Question: Update as of 23rd June 2015
The update query still not working. Took an advice from Rene Kross and made some code cleanup and stumbled upon a few part missing semicolons and etc however the update query are still not working.
Here's the adminUpdate.php
'''
<?php
require 'Connect.php';
$staffID = null;
if ( !empty($_GET['staffID'])) {
$staffID = $_REQUEST['staffID'];
}
if ( null==$staffID ) {
header("Location: ManageAdministrator.php");
}
if ( !empty($_POST)) {
// keep track validation errors
$adminNameError = null;
$emailError = null;
$SKGError = null;
$ExtnError = null;
// keep track post values
$adminName = $_POST['adminName'];
$email = $_POST['email'];
$SKG = $_POST['SKG'];
$Extn = $_POST['Extn'];
// validate input
$valid = true;
if (empty($adminName)){
$adminNameError = "Please enter Administrator Name";
$valid = false;
}
if (empty($email)) {
$emailError = 'Please enter Email Address';
$valid = false;
} else if ( !filter_var($email,FILTER_VALIDATE_EMAIL) ) {
$emailError = 'Please enter a valid Email Address';
$valid = false;
}
if (empty($SKG)) {
$SKGError = 'Please choose SKG';
$valid = false;
}
if(empty($Extn)){
$ExtnError = "Please enter Extension Number";
$valid = false;
}
// update data
if ($valid) {
$pdo = Database::connect();
$pdo->setAttribute(PDO::ATTR_ERRMODE, PDO::ERRMODE_EXCEPTION);
$sql = "UPDATE admin set adminName ='$adminName', email ='$email', SKG ='$SKG', Extn ='$Extn' WHERE staffID = '$staffID'";
$q = $pdo->prepare($sql);
$q->execute(array($staffID,$adminName,$email,$SKG,$Extn));
Database::disconnect();
header("Location: ManageAdministrator.php");
}
} else {
$pdo = Database::connect();
$pdo->setAttribute(PDO::ATTR_ERRMODE, PDO::ERRMODE_EXCEPTION);
$sql = "SELECT * FROM admin where staffID = ?";
$q = $pdo->prepare($sql);
$q->execute(array($staffID));
$data = $q->fetch(PDO::FETCH_ASSOC);
$adminName = $data['adminName'];
$email = $data['email'];
$SKG = $data['SKG'];
$Extn = $data['Extn'];
$password = $data['password'];
Database::disconnect();
}
?>
<!DOCTYPE html>
<html lang="en">
<head>
<title>Update Administrator</title>
<meta charset="utf-8">
<meta http-equiv="X-UA-Compatible" content="IE=edge">
<meta name="viewport" content="width=device-width, initial-scale=1">
<meta name="description" content="">
<meta name="author" content="Capability Management">
<!-- CSS External Link -->
<link href="css/bootstrap.min.css" rel="stylesheet">
<link href="css/sb-admin.css" rel="stylesheet">
<link href="font-awesome/css/font-awesome.min.css" rel="stylesheet" type="text/css">
</head>
<body>
<script src="js/jquery.js"></script>
<script src="js/bootstrap.min.js"></script>
<div id="wrapper">
<nav class="navbar navbar-inverse navbar-fixed-top" role="navigation">
<div class="navbar-header">
<button type="button" class="navbar-toggle" data-toggle="collapse" data-target=".navbar-ex1-collapse">
<span class="sr-only">Toggle navigation</span>
<span class="icon-bar"></span>
<span class="icon-bar"></span>
<span class="icon-bar"></span>
</button>
<a class="navbar-brand" href="HomePage.php"><b> Training Log Database </b></a>
</div>
<ul class="nav navbar-right top-nav">
<li class="dropdown">
<!-- PHP REFER LOGIN NAME-->
<a href="#" class="dropdown-toggle" data-toggle="dropdown"><i class="fa fa-user"></i> M Farhan M Fazli <b class="caret"></b></a>
<ul class="dropdown-menu">
<li>
<a href="MyProfile.php"><i class="fa fa-fw fa-user"></i> Profile</a>
</li>
<li class="divider"></li>
<li>
<!-- PHP LOGOUT FUNCTION -->
<a href="LoginPage.html"><i class="fa fa-fw fa-power-off"></i> Log Out</a>
</li>
</ul>
</li>
</ul>
<!-- Sidebar Menu Items start here -->
<div class="collapse navbar-collapse navbar-ex1-collapse">
<ul class="nav navbar-nav side-nav">
<li>
<a href="HomePage.php"><i class="fa fa-fw fa-dashboard"></i> Home</a>
</li>
<li>
<a href="ManageAdministrator.php"><i class="fa fa-fw fa-bar-chart-o"></i> Manage Administrator</a>
</li>
<li>
<!-- Add new pages here -->
<a href="#"><i class="fa fa-fw fa-bar-chart-o"></i> Manage Staff</a>
</li>
<li>
<a href="javascript:;" data-toggle="collapse" data-target="#demo"><i class="fa fa-fw fa-edit"></i> Manage Training<i class="fa fa-fw fa-caret-down"></i></a>
<ul id="demo" class="collapse">
<li>
<a href="TrainingList.php">Training Information</a>
</li>
<li>
<a href="#">TBA</a>
</li>
</ul>
</li>
<li>
<a href="javascript:;" data-toggle="collapse" data-target="#demo1"><i class="glyphicon glyphicon-wrench"></i> Tools for Administrator<i class="fa fa-fw fa-caret-down"></i></a>
<ul id="demo1" class="collapse">
<li><a href="#"> Add News </a></li>
<li><a href="#"> Add Announcement </a></li>
<li><a href="#"> Search News</a> </li>
<li><a href="#"> Search Announcement </a></li>
<li><a href="#"> View My Post </a></li>
</ul>
</li>
<li>
<a href="#"><i class="glyphicon glyphicon-info-sign"></i> About</a>
</li>
<li>
<a href="#"><i class="glyphicon glyphicon-question-sign"></i> FAQs</a>
</li>
</div>
<!-- /.navbar-collapse -->
</nav>
<div id="page-wrapper">
<div class="container-fluid">
<div class="row col-lg-12">
<h2 class="page-header"> Update Administrator Account </h2>
<div class="row col-lg-12">
<h3> Administrator details </h3>
<div class="row col-lg-12">
<form class="form-horizontal form-group" action="adminUpdate.php?id=<?php echo $staffID?>" method="post">
<!-- <div class="form-group col-lg-12 <?php echo !empty($staffIDError)?'error':'';?>">
<label>Administrator Staff ID</label>
<input class="form-control" name="staffID" type="text" value="<?php echo !empty($staffID)?$staffID:'';?>">
<?php if (!empty($staffIDError)): ?>
<span class="help-inline"><?php echo $staffIDError;?></span>
<?php endif; ?>
</div>-->
<div class="form-group col-lg-12 <?php echo !empty($adminNameError)?'error':'';?>">
<label>Administrator Name</label>
<input class="form-control" name="adminName" type="text" value="<?php echo !empty($adminName)?$adminName:'';?>">
<?php if (!empty($adminNameError)): ?>
<span class="help-inline"><?php echo $adminNameError;?></span>
<?php endif; ?>
</div>
<div class="form-group col-lg-12 <?php echo !empty($emailError)?'error':'';?>">
<label>Administrator Email</label>
<input class="form-control" name="email" type="text" value="<?php echo !empty($email)?$email:'';?>">
<?php if (!empty($emailError)): ?>
<span class="help-inline"><?php echo $emailError;?></span>
<?php endif; ?>
</div>
<div class="form-group col-lg-12 <?php echo !empty($ExtnError)?'error':'';?>">
<label> Extension Number </label>
<input class="form-control" name="Extn" type="text" value="<?php echo !empty($Extn)?$Extn:'';?>">
<?php if (!empty($ExtnError)): ?>
<span class="help-inline"><?php echo $ExtnError;?></span>
<?php endif; ?>
</label>
</div>
<div class="form-group col-lg-12 <?php echo !empty($SKGError)?'error':'';?>">
<label>SKG</label>
<select class="form-control" name="SKG" value="<?php echo !empty($SKG)?$SKG:'';?>">
<option> SKG 09 </option>
<option> SKG 18 </option>
<option> SKG 20 </option>
<option> SKG 16 </option>
<option> SKG 11 </option>
<option> SKG 13 </option>
<option> SKG 14 </option>
<option> SKG 12 </option>
<option> SKG 15 </option>
<option> SKG 10 </option>
<option> SKG 25 </option>
</select>
<?php if (!empty($SKGError)): ?>
<span class="help-inline"><?php echo $SKGError;?></span>
<?php endif; ?>
</div>
<!-- <div class="form-group col-lg-12 <?php echo !empty($passwordError)?'error':'';?>">
<label>Password</label>
<input type="password" name="password" id="password" class="form-control" placeholder="Password" value="<?php echo !empty($password)?$password:'';?>">
<?php if (!empty($passwordError)): ?>
<span class="help-inline"><?php echo $passwordError;?></span>
<?php endif; ?> -->
</div>
<div class="form-actions col-lg-12">
<button type="submit" class="btn btn-success">Update</button>
<a class="btn btn-default" href="ManageAdministrator.php">Back</a>
</div>
</form>
</div>
</div>
</div>
</div>
</div>
</div><!--wrap-->
</body>
</html>
'''
Here's the Connect.php
'''
<?php
class Database
{
private static $dbName = 'tlad' ;
private static $dbHost = 'localhost' ;
private static $dbUsername = 'root';
private static $dbUserPassword = '';
private static $cont = null;
public function __construct() {
exit('Init function is not allowed');
}
public static function connect()
{
// One connection through whole application
if ( null == self::$cont )
{
try
{
self::$cont = new PDO( "mysql:host=".self::$dbHost.";"."dbname=".self::$dbName, self::$dbUsername, self::$dbUserPassword);
}
catch(PDOException $e)
{
die($e->getMessage());
}
}
return self::$cont;
}
public static function disconnect()
{
self::$cont = null;
}
}
?>
'''
Here's my table:

As I mentioned earlier, the read, create and delete function are working except for this update function aren't.
Please note: I've followed a tutorial on creating a CRUD datatable, while his template worked but my code aren't. Here's the tutorial's code for update template:
'''
<?php
require 'database.php';
$id = null;
if ( !empty($_GET['id'])) {
$id = $_REQUEST['id'];
}
if ( null==$id ) {
header("Location: index.php");
}
if ( !empty($_POST)) {
// keep track validation errors
$nameError = null;
$emailError = null;
$mobileError = null;
// keep track post values
$name = $_POST['name'];
$email = $_POST['email'];
$mobile = $_POST['mobile'];
// validate input
$valid = true;
if (empty($name)) {
$nameError = 'Please enter Name';
$valid = false;
}
if (empty($email)) {
$emailError = 'Please enter Email Address';
$valid = false;
} else if ( !filter_var($email,FILTER_VALIDATE_EMAIL) ) {
$emailError = 'Please enter a valid Email Address';
$valid = false;
}
if (empty($mobile)) {
$mobileError = 'Please enter Mobile Number';
$valid = false;
}
// update data
if ($valid) {
$pdo = Database::connect();
$pdo->setAttribute(PDO::ATTR_ERRMODE, PDO::ERRMODE_EXCEPTION);
$sql = "UPDATE customers set name = ?, email = ?, mobile =? WHERE id = ?";
$q = $pdo->prepare($sql);
$q->execute(array($name,$email,$mobile,$id));
Database::disconnect();
header("Location: index.php");
}
} else {
$pdo = Database::connect();
$pdo->setAttribute(PDO::ATTR_ERRMODE, PDO::ERRMODE_EXCEPTION);
$sql = "SELECT * FROM customers where id = ?";
$q = $pdo->prepare($sql);
$q->execute(array($id));
$data = $q->fetch(PDO::FETCH_ASSOC);
$name = $data['name'];
$email = $data['email'];
$mobile = $data['mobile'];
Database::disconnect();
}
?>
<!DOCTYPE html>
<html lang="en">
<head>
<meta charset="utf-8">
<link href="css/bootstrap.min.css" rel="stylesheet">
<script src="js/bootstrap.min.js"></script>
</head>
<body>
<div class="container">
<div class="span10 offset1">
<div class="row">
<h3>Update a Customer</h3>
</div>
<form class="form-horizontal" action="update.php?id=<?php echo $id?>" method="post">
<div class="control-group <?php echo !empty($nameError)?'error':'';?>">
<label class="control-label">Name</label>
<div class="controls">
<input name="name" type="text" value="<?php echo !empty($name)?$name:'';?>">
<?php if (!empty($nameError)): ?>
<span class="help-inline"><?php echo $nameError;?></span>
<?php endif; ?>
</div>
</div>
<div class="control-group <?php echo !empty($emailError)?'error':'';?>">
<label class="control-label">Email Address</label>
<div class="controls">
<input name="email" type="text" value="<?php echo !empty($email)?$email:'';?>">
<?php if (!empty($emailError)): ?>
<span class="help-inline"><?php echo $emailError;?></span>
<?php endif;?>
</div>
</div>
<div class="control-group <?php echo !empty($mobileError)?'error':'';?>">
<label class="control-label">Mobile Number</label>
<div class="controls">
<input name="mobile" type="text" value="<?php echo !empty($mobile)?$mobile:'';?>">
<?php if (!empty($mobileError)): ?>
<span class="help-inline"><?php echo $mobileError;?></span>
<?php endif;?>
</div>
</div>
<div class="form-actions">
<button type="submit" class="btn btn-success">Update</button>
<a class="btn" href="index.php">Back</a>
</div>
</form>
</div>
</div> <!-- /container -->
</body>
</html>
'''
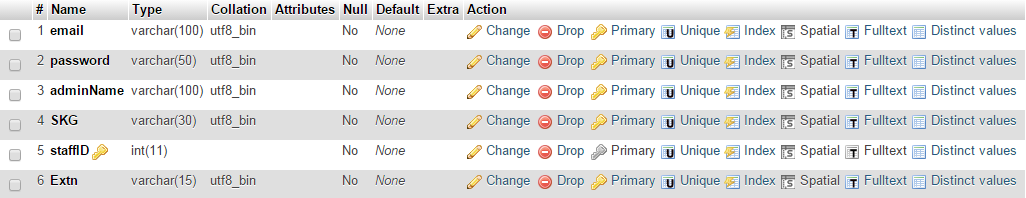
Answer: Your 'execute' has 5 parameters, but query wants 6.
'''
$sql = "UPDATE admin set staffID = ?, adminName = ?, email = ?, SKG = ?, Extn = ? WHERE staffID = ?";
$q = $pdo->prepare($sql);
$q->execute(array($staffID, $adminName, $email, $SKG, $Extn, $staffID));
'''
Also were missing '$' in front of 'email', 'SKG' and 'Extn'.